Question: i have my project structure as follows

here is my jsp
'''
<%@taglib uri="http://java.sun.com/jsp/jstl/core" prefix="c" %>
<html>
<body>
<h2>Binary Search</h2>
<form action ="SearchServlet" method = "post">
<label>Enter size of the list</label>
<input type="text" name ="listSize"><br><br>
<label>Here is your Generated list...!!!</label><br><br>
<textarea rows="10" cols="50"><c:out value="${list}"/> </textarea><br><br>
<label>Enter number to search in the list</label>
<input type="text" name ="searchNumber"><br><br>
<button type="submit" name="button" value="generate">Generate List</button>
<button type="submit" name="button" value="search">Search Number</button>
<button type="reset" name="button" value="reset">Reset</button>
</form>
</body>
</html>
'''
so when i click generate list button i am expecting it to redirect to my servlet and do my logic and return with arraylist to show it in text area.
here is my servlet
'''
public class SearchServlet extends HttpServlet {
private static final long serialVersionUID = 1L;
public SearchServlet() {
super();
// TODO Auto-generated constructor stub
}
protected void doPost(HttpServletRequest request, HttpServletResponse
response) throws ServletException, IOException {
GenerateList newList = new GenerateList();
SearchList searchList = new SearchList();
String button = request.getParameter("button");
ArrayList<Integer> newGeneratedList = new ArrayList<Integer>();
if ("generate".equals(button)) {
newGeneratedList = newList.GeneratedList(Integer.parseInt(request.getParameter("listSize")));
request.setAttribute("list",newGeneratedList);
response.sendRedirect("index.jsp");
} else if ("search".equals(button)) {
}
//doGet(request, response);
}
'''
}
but i get 404 not found error when click this.i have searched for hours and cannot find why,and i am still a beginner of servlet.any leads/help would be great.
here is my web.xml also
'''
<web-app>
<display-name>Archetype Created Web Application</display-name>
<servlet>
<servlet-name>SearchServlet</servlet-name>
<display-name>SearchServlet</display-name>
<description></description>
<servlet-class>SearchServlet</servlet-class>
</servlet>
<servlet-mapping>
<servlet-name>BinarySearchServlet</servlet-name>
<url-pattern>/binarySearchServlet</url-pattern>
</servlet-mapping>
'''
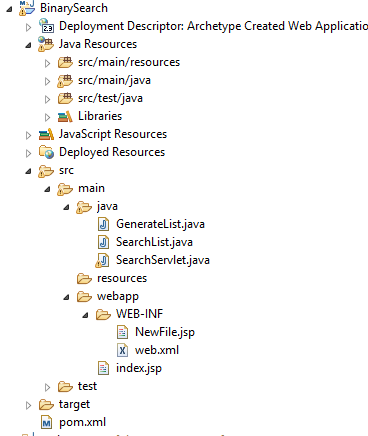
Answer: You can use request dispatcher in place of sendRedirect in your servlet.
Try this:
'''
RequestDispatcher rd=request.getRequestDispatcher(jspName);
rd.forward(request, response);
'''
In parameter write your JSP name from where you have call this servlet.
forward function will redirect to you at your desired page.